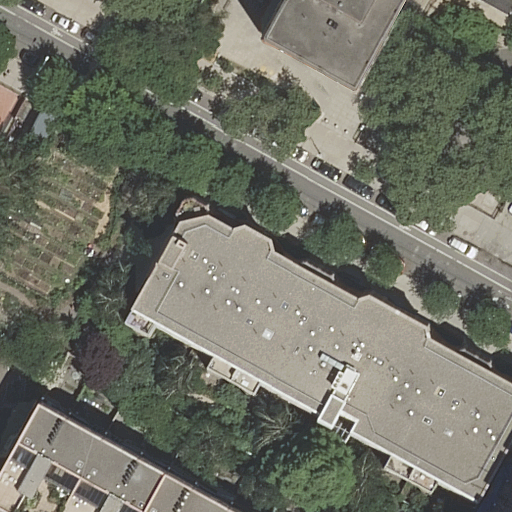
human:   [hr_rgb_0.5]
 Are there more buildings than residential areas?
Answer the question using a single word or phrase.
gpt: yes

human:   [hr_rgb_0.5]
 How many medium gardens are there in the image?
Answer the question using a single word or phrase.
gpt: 0

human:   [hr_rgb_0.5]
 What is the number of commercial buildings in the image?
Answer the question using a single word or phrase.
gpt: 0

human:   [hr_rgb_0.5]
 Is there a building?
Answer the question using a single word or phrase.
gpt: yes

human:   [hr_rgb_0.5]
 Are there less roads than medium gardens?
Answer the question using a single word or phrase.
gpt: no

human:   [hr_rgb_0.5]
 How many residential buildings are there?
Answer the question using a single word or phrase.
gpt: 4

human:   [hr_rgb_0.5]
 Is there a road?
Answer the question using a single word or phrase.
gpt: yes

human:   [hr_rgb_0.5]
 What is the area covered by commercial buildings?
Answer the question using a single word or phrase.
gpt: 0m2

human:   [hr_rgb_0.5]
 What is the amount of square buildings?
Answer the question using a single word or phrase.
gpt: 0

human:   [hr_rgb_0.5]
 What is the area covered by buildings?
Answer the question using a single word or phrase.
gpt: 2370m2

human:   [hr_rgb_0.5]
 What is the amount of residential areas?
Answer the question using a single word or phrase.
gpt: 1

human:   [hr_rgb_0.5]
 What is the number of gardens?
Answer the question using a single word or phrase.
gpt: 1

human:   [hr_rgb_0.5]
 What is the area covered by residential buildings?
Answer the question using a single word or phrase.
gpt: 2370m2

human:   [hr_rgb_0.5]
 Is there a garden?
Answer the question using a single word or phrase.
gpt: yes

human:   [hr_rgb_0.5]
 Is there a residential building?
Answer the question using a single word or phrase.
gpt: yes

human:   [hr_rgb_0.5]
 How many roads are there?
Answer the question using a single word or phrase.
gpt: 1

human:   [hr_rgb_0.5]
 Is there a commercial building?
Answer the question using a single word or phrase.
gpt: no

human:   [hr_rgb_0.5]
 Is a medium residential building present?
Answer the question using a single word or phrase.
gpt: yes

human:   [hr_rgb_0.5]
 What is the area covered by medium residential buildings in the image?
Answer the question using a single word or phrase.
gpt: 304m2

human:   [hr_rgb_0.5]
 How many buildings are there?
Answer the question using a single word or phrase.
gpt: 4

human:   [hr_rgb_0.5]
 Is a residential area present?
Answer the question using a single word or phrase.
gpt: yes

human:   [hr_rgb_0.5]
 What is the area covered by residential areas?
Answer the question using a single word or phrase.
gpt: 186m2

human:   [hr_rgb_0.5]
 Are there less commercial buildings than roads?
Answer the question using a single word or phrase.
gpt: yes

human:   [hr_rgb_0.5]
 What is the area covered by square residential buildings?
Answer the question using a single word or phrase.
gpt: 0m2

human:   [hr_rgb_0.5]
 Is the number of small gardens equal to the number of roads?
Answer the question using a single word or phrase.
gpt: yes

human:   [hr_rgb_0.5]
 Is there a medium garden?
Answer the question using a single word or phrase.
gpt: no

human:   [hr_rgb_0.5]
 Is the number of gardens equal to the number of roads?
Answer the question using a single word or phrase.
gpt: yes

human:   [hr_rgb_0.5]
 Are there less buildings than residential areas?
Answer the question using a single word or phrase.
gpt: no

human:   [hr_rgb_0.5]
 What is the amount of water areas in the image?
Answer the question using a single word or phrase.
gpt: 0

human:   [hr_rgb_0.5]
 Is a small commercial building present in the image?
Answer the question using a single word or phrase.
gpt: no

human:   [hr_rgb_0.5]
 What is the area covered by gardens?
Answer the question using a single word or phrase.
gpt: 45m2

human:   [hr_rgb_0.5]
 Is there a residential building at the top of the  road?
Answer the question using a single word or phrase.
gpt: yes

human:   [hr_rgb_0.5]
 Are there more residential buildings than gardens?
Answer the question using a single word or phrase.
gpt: yes

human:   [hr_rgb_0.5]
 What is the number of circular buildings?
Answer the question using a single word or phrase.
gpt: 0

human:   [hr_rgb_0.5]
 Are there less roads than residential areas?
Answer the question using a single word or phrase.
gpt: no

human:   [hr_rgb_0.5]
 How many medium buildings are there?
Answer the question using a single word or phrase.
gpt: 1

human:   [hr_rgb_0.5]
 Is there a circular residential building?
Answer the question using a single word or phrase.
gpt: no

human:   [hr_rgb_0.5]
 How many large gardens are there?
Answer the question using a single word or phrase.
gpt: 0

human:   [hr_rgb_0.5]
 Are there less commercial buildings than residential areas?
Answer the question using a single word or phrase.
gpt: yes

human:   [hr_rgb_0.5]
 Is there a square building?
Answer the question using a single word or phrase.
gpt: no

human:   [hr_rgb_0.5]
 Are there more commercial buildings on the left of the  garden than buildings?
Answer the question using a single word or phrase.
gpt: no

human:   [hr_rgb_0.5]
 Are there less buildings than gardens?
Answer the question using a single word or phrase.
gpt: no

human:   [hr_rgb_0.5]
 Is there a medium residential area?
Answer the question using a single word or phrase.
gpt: yes

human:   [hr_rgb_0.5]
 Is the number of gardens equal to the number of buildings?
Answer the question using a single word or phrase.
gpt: no

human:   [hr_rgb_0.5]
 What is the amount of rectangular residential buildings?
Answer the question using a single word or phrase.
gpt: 3

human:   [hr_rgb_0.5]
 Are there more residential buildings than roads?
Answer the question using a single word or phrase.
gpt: yes

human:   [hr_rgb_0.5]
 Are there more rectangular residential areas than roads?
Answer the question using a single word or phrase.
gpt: no

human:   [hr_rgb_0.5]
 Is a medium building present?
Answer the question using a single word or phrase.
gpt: yes

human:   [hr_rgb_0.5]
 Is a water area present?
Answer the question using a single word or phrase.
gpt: no

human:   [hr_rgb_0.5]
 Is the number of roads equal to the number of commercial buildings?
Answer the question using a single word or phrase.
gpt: no

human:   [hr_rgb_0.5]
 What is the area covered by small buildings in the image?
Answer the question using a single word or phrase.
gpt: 53m2

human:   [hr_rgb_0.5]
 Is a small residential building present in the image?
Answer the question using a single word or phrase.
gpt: yes

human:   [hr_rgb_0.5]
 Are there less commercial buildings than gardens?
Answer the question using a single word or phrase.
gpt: yes

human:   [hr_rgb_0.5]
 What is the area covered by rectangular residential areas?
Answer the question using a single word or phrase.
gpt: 186m2

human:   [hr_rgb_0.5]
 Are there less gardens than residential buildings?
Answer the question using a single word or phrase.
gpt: yes

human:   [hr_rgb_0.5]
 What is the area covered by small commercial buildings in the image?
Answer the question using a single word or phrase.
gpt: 0m2

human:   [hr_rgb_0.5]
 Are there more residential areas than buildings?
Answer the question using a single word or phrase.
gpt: no

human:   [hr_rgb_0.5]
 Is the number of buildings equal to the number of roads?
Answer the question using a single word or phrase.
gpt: no

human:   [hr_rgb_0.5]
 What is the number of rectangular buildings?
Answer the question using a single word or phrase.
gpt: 3

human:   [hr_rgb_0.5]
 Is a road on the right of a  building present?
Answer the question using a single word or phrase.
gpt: yes

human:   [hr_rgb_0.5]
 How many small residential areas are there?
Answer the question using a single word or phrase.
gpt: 0

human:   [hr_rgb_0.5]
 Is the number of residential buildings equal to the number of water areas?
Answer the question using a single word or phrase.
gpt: no

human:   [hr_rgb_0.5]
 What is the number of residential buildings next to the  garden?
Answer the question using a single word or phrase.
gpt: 4

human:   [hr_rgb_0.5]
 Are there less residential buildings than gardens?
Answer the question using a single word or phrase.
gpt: no